Question: I am having an issue where 'ggplot2' is displaying data outside of the limits specified in the scale. See example below. Why am I seeing points before 2009/01/01 and after 2015/01/01 in the graph if the limits are set to these values?
'''
library(ggplot2)
library(scales)
set.seed(100)
z <- seq.Date(as.Date("2008/12/1"), as.Date("2015/12/14"), "day")
l <- expand.grid(z, c("a", "b", "c"))
w <- data.frame(x= l[, 1], t = l[, 2])
w$val <- runif(nrow(w))
ggplot(data=w, aes_string(x="x", y="val"))+scale_x_date(
labels = date_format("%m/%d/%Y"),
limits= c(as.Date("2009/1/1"), as.Date("2015/1/1")),
breaks = "1 year")+
geom_point(aes(color = t))
'''
Is it possible to still leave the breaks/scale as specified but just remove the data outside the limits using ggplot/without pre-filtering the data? This seems like a bug to me. The documentation states that limits filter data.

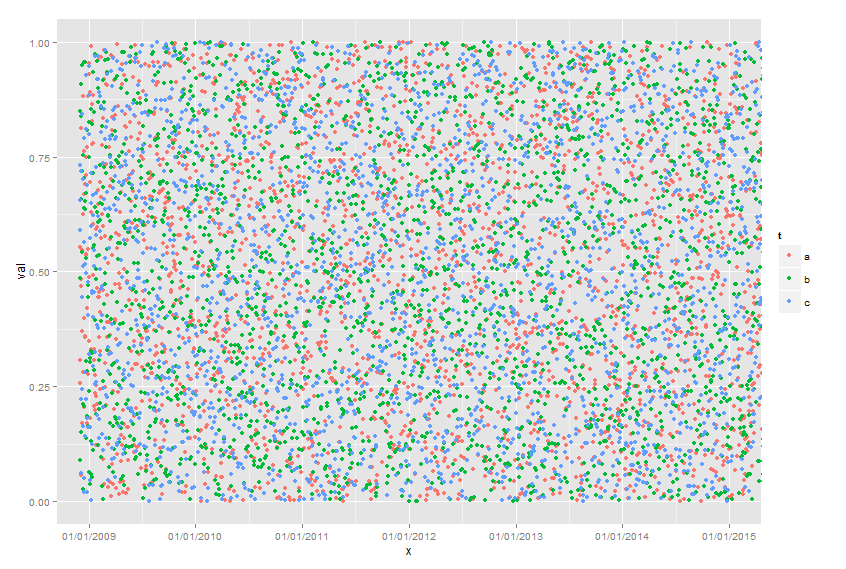
Answer: This does look like a bug to me.
'''
library(ggplot2)
library(scales)
set.seed(100)
z <- seq.Date(as.Date("2008/12/1"), as.Date("2015/12/14"), "day")
l <- expand.grid(z, c("a", "b", "c"))
w <- data.frame(x= l[, 1], t = l[, 2])
w$val <- runif(nrow(w))
n <- as.Date("2009/1/1")
'''
With 'scale_x_continuous':
'''
ggplot(w,aes(as.numeric(x),val))+geom_point()+
scale_x_continuous(limits=c(as.numeric(n),NA))+
geom_vline(xintercept=as.numeric(n),colour="red")
'''

Now with 'scale_x_date':
'''
ggplot(w,aes(x,val))+geom_point()+
scale_x_date(limits=c(n,NA))+
geom_vline(xintercept=as.numeric(n),colour="red")
'''

I would post this at the <URL>'.